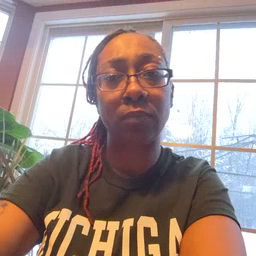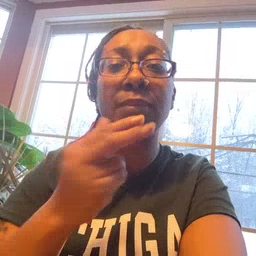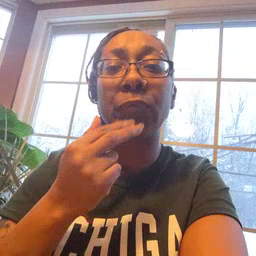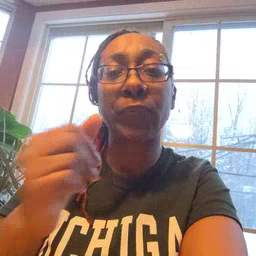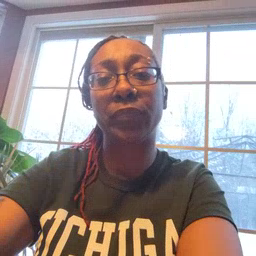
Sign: cute